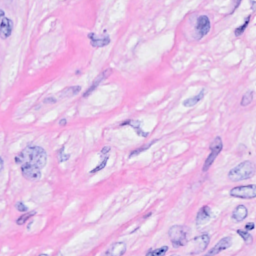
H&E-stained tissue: Breast